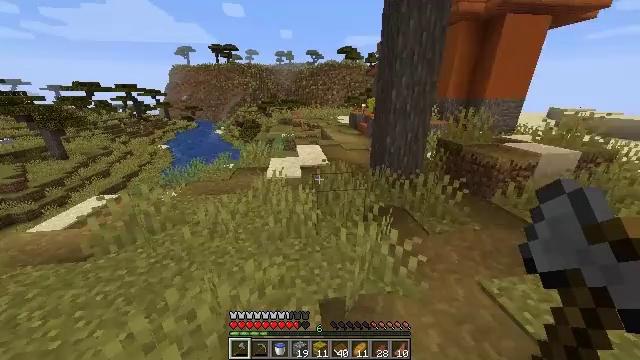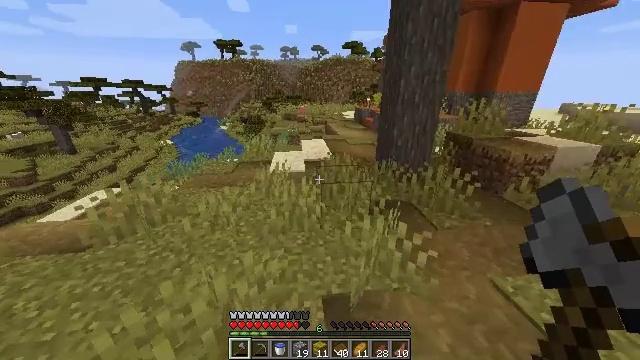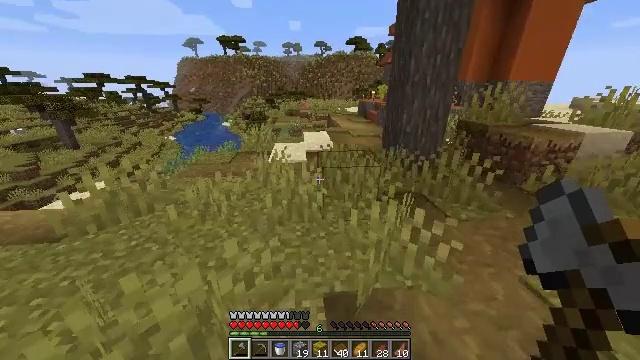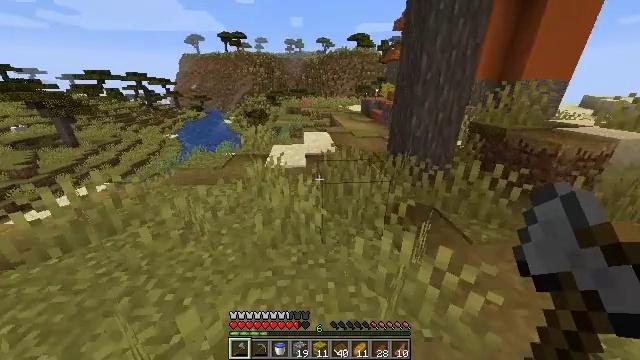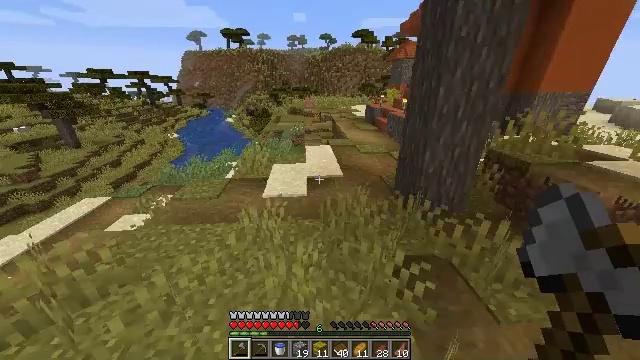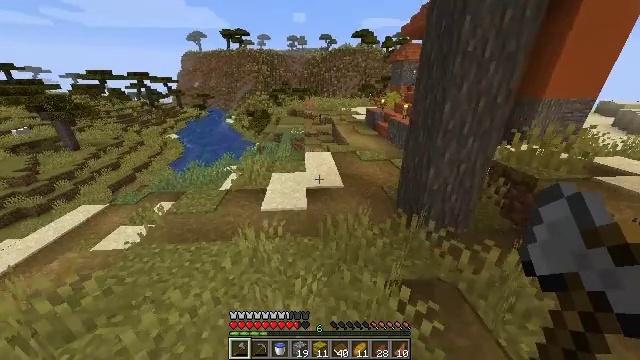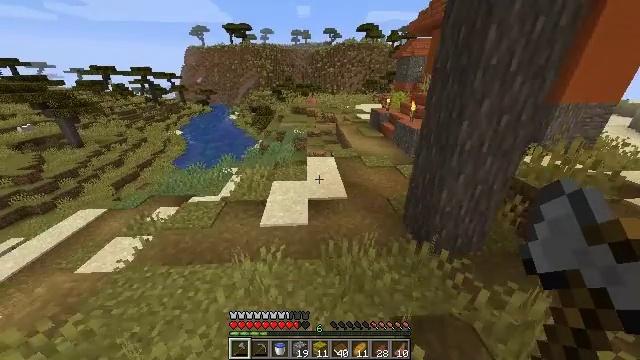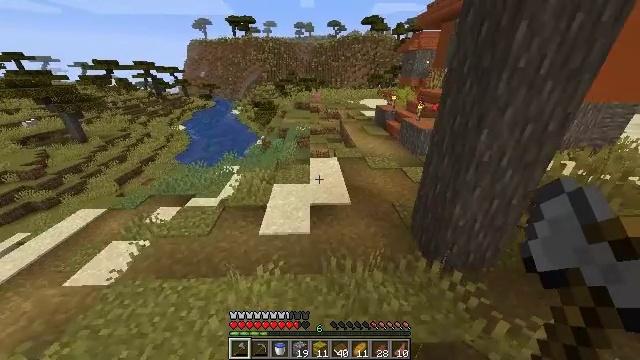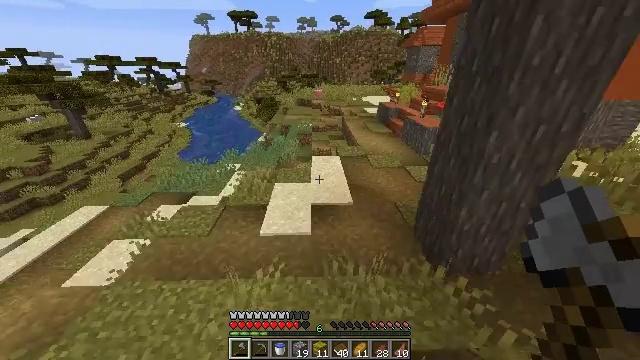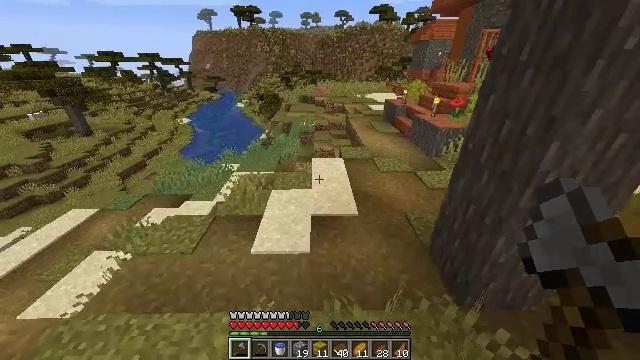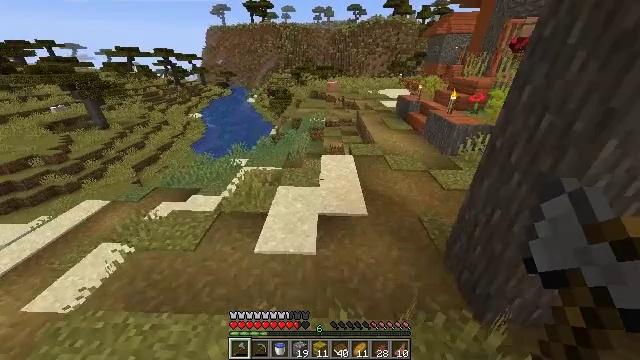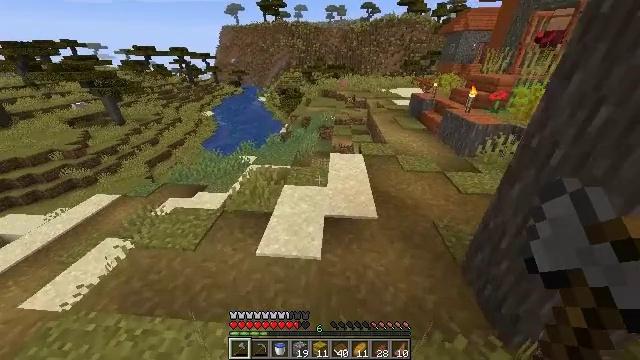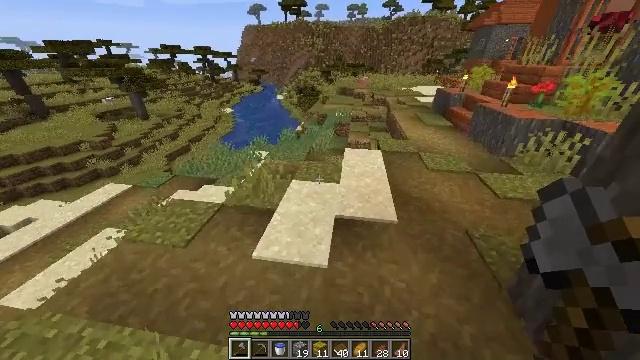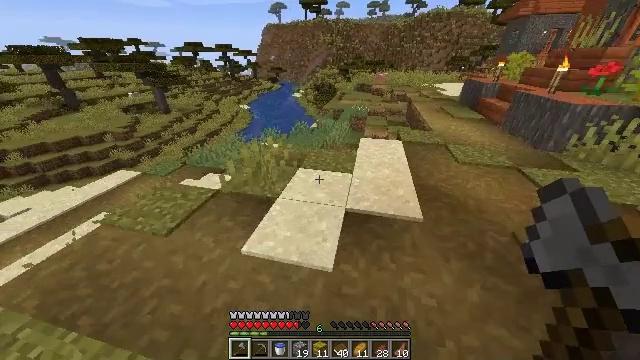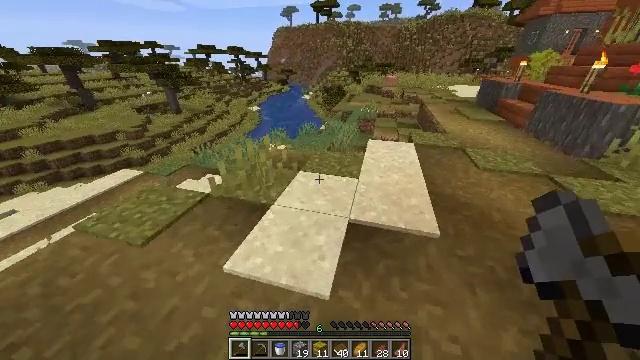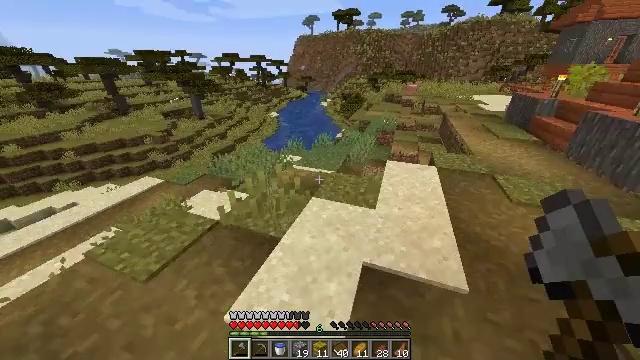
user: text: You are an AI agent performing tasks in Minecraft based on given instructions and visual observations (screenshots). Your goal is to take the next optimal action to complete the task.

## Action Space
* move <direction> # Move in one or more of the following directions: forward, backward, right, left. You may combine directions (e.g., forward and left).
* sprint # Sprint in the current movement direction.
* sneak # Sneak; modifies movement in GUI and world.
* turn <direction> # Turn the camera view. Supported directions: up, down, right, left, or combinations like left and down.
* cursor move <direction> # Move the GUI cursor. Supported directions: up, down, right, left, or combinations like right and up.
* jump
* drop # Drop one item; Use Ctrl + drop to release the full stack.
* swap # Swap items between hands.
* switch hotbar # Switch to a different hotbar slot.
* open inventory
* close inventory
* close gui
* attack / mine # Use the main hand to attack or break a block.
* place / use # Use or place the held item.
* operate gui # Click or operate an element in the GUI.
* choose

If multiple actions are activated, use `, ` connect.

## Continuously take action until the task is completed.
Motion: motion action
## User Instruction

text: Pick up the acacia fence after mining.
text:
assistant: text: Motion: move forward, sprint, turn left, jump
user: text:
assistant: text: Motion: move forward, sprint, jump
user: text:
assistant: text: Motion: move forward, sprint, jump
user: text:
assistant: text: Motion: move forward, sprint, jump
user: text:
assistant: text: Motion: move forward, sprint, jump
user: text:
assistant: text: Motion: move forward, sprint, turn down, jump
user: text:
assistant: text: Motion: move forward, sprint, turn down, jump
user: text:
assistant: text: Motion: move forward, sprint, jump
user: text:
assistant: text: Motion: move forward, sprint, jump
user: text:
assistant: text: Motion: move forward, sprint, turn left, jump
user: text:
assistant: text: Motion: move forward, sprint, turn left, jump
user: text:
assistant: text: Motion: move forward, sprint, turn left, jump
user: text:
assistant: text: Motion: move forward, sprint, turn left, jump
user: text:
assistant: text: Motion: move forward, sprint, turn left, jump
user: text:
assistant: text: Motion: move forward, sprint, turn left and up, jump
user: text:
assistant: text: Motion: move forward, sprint, turn left and up, jump
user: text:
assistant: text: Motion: move forward, sprint, turn left and up, jump
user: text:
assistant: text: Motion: move forward and move right, sprint, turn left, jump
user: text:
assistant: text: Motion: move forward and move right, sprint, turn left, jump
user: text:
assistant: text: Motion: move forward and move right, sprint, turn left, jump
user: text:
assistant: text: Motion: move forward and move right, sprint, jump
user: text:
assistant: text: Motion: move right, sprint, jump
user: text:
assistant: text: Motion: move right, sprint, jump
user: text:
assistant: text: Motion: move right, sprint, jump
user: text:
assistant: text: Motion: move right, sprint, jump
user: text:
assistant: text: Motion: move right, sprint, jump
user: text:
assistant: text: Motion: move right, sprint, jump
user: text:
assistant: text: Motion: move forward and move right, sprint, turn right and up, jump
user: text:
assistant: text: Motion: move forward and move right, sprint, turn right, jump
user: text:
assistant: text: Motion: move forward and move right, sprint, turn right, jump